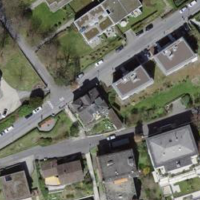
EUNIS habitat code: 54
Species observed at this site:
Geranium sanguineum